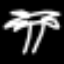
Label: palm tree